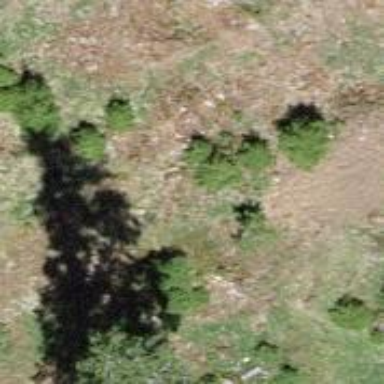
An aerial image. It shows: Single tag "natural: tree."